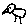
Label: bird